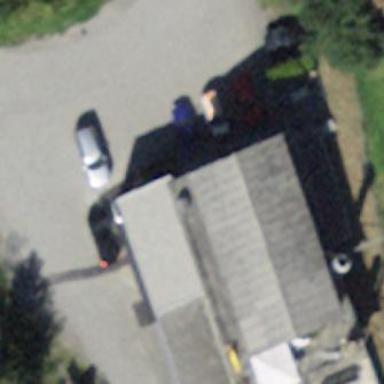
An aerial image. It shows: Industrial building.